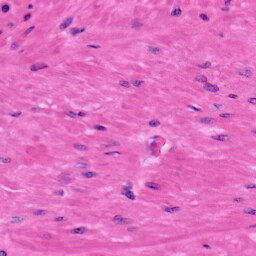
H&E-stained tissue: Prostate